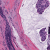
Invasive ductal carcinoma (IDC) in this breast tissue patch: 0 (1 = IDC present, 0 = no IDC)